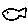
Label: fish